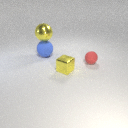
large yellow metal sphere above large blue rubber sphere